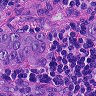
Metastatic tissue present: yes